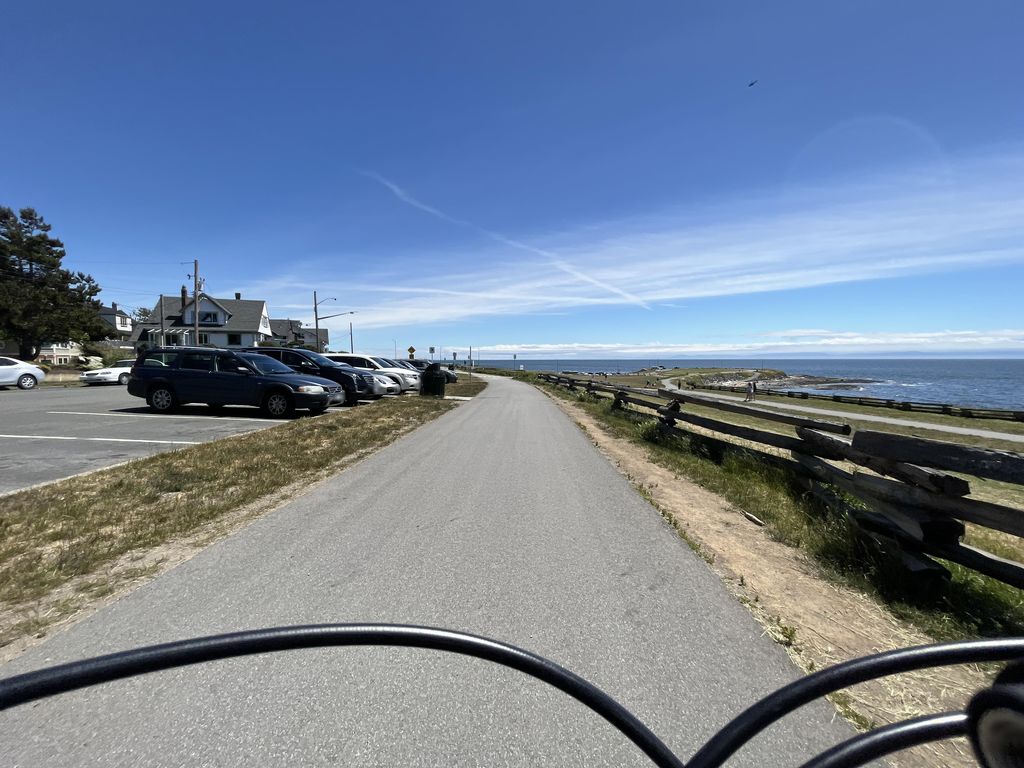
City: victoria